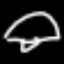
Label: mushroom